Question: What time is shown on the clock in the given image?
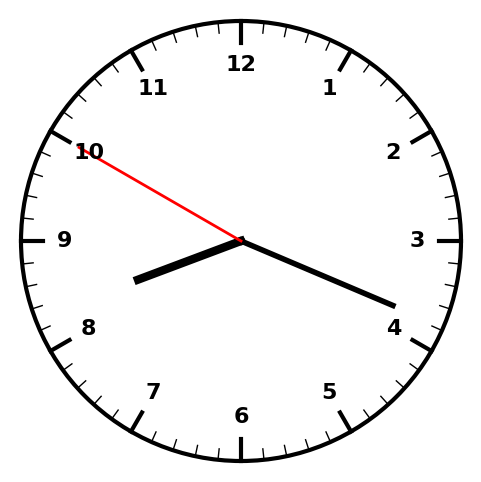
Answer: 08:18:50